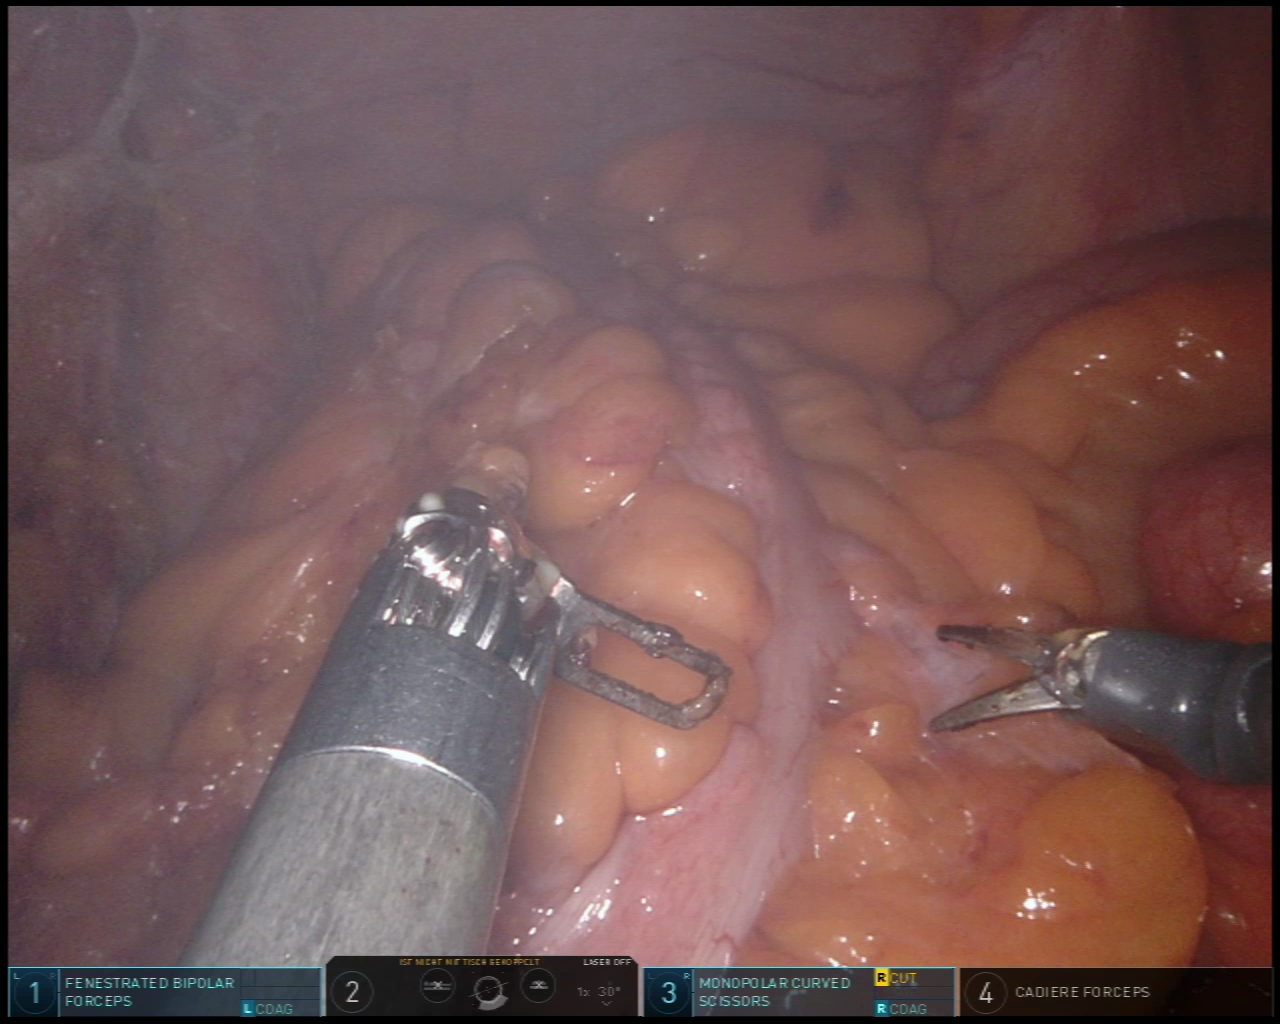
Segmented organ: colon
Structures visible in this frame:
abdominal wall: yes
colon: yes
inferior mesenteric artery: no
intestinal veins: no
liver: no
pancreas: no
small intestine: yes
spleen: no
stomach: no
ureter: no
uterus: no
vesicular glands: no